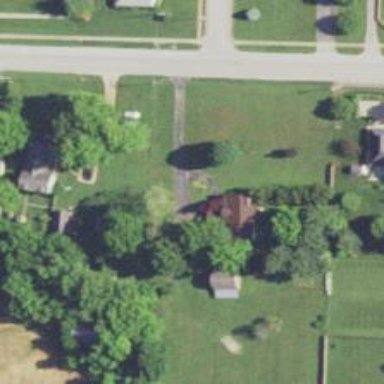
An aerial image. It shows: Driveway.